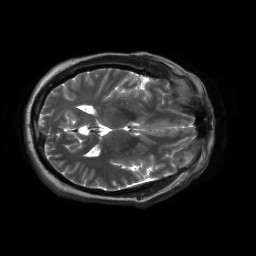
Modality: T2w
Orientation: axial
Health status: ill
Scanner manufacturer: siemens
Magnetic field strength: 3 T
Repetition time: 7.98 s
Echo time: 0.095 s